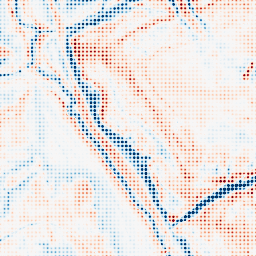
Category: trend_removal
Decomposition family: local_polynomial
Decomposition parameters: window_size: 21
degree: 1
Upsampling method: sinc_hamming
Upsampling parameters: scale: 8
kernel_size: 4
Upsampling scale: 8